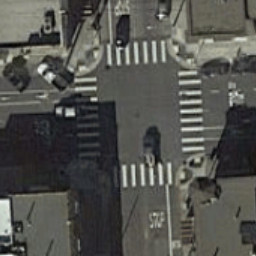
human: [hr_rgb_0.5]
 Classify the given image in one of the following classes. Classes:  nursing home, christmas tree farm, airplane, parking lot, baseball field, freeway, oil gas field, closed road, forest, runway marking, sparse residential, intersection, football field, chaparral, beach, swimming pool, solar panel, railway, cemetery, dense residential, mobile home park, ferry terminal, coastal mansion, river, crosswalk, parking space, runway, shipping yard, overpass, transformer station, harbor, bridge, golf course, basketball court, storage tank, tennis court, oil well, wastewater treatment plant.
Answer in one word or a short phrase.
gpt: crosswalk